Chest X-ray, PA view. Patient: 37 years old, sex M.
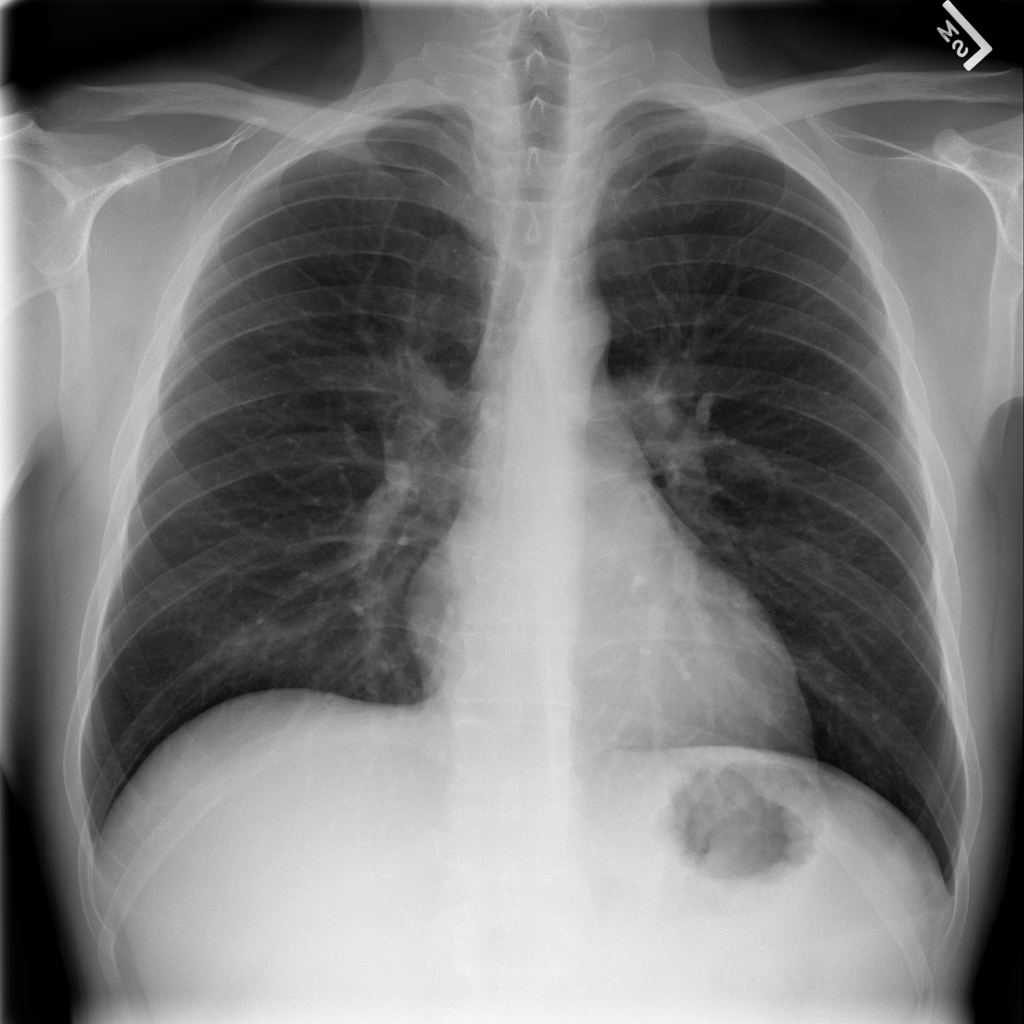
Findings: No Finding